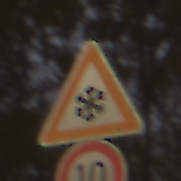
Verkehrszeichen: SchneeOderEisglaette
Zusatzzeichen unten: Geschwindigkeit10
Umgebung: Outdoor, Nature
Tageszeit: Midday
Wetter: Overcast
Licht: Natural
Jahreszeit: NotSpecified
Kontrast: LowContrast